Question: I'm trying to center vertically the first row of 'JPanel' p1. The elements inside it are a 'JLabel', 'JTextField' and another 'JPanel' with a 'GridLayout', and when the window is stretched the elements stay on top of it, what can I do to achieve what I want?
'''
import javax.swing.*;
import java.awt.*;
public class grafica extends JFrame{
private JPanel p1,p2,p3;
private JButton aggiungi, affitta, reso, cerca, stampa;
private JTextArea a1;
private JTextField n1;
private JLabel l1;
public grafica(){
//creating panels
p1=new JPanel();
p2=new JPanel();
p3=new JPanel();
p1.setLayout(new GridLayout(2,1));
p3.setLayout(new GridLayout(5,1));
//creating elements
aggiungi=new JButton("Aggiungi");
affitta=new JButton("Affitta");
reso=new JButton("Reso");
cerca=new JButton("Cerca");
stampa=new JButton("Stampa");
n1=new JTextField(10);
l1=new JLabel("Taglia: ");
//adding elements
p2.add(l1);
p2.add(n1);
p3.add(aggiungi);
p3.add(affitta);
p3.add(reso);
p3.add(cerca);
p3.add(stampa);
p2.add(p3);
p1.add(p2);
a1=new JTextArea(20,20);
a1.setEditable(false);
p1.add(a1);
p1.setBorder(BorderFactory.createMatteBorder(1, 1, 1, 1, Color.red));
p2.setBorder(BorderFactory.createMatteBorder(1, 1, 1, 1, Color.blue));
p3.setBorder(BorderFactory.createMatteBorder(1, 1, 1, 1, Color.green));
this.setVisible(true);
this.getContentPane().add(p1);
this.setDefaultCloseOperation(JFrame.EXIT_ON_CLOSE);
this.pack();
}
}
'''
This is my intended result:

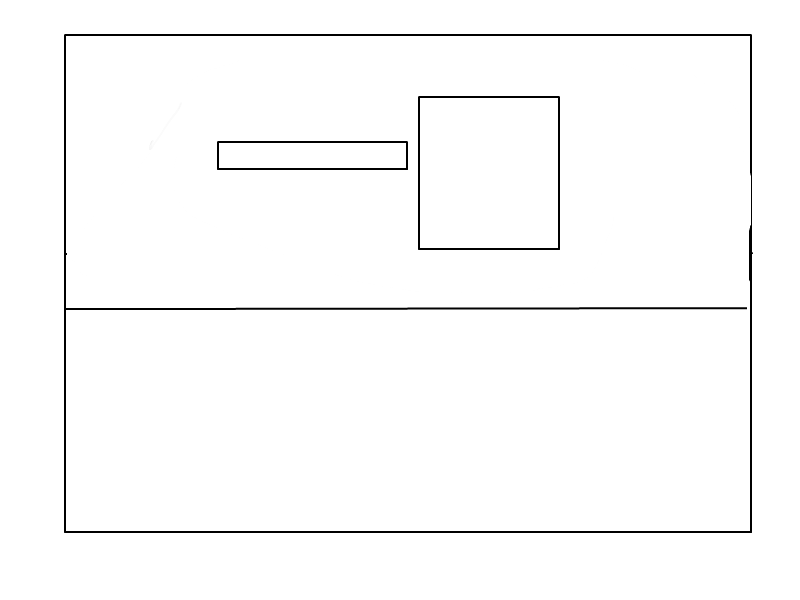
Answer: Use another panel to hold 'p2' and set the layout of the new panel to 'BoxLayout'.
'''
import javax.swing.*;
import java.awt.*;
public class grafica extends JFrame {
private JPanel p1, p2, p3, p4;
private JButton aggiungi, affitta, reso, cerca, stampa;
private JTextArea a1;
private JTextField n1;
private JLabel l1;
public grafica() {
// creating panels
p1 = new JPanel();
p2 = new JPanel();
p3 = new JPanel();
p4 = new JPanel();
p1.setLayout(new GridLayout(2, 1));
p3.setLayout(new GridLayout(5, 1));
// creating elements
aggiungi = new JButton("Aggiungi");
affitta = new JButton("Affitta");
reso = new JButton("Reso");
cerca = new JButton("Cerca");
stampa = new JButton("Stampa");
n1 = new JTextField(10);
l1 = new JLabel("Taglia: ");
// adding elements
p2.add(l1);
p2.add(n1);
p3.add(aggiungi);
p3.add(affitta);
p3.add(reso);
p3.add(cerca);
p3.add(stampa);
p2.add(p3);
// added part
JPanel p2Holder = new JPanel();
p2Holder.setLayout(new BoxLayout(p2Holder, BoxLayout.Y_AXIS));
p2Holder.add(Box.createVerticalGlue());
p2Holder.add(p2);
p2Holder.add(Box.createVerticalGlue());
p1.add(p2Holder);
a1 = new JTextArea(20, 20);
a1.setEditable(false);
p1.add(a1);
p1.setBorder(BorderFactory.createMatteBorder(1, 1, 1, 1, Color.red));
p2.setBorder(BorderFactory.createMatteBorder(1, 1, 1, 1, Color.blue));
p3.setBorder(BorderFactory.createMatteBorder(1, 1, 1, 1, Color.green));
this.setVisible(true);
this.getContentPane().add(p1);
this.setDefaultCloseOperation(JFrame.EXIT_ON_CLOSE);
this.pack();
}
public static void main(String[] args) {
new grafica();
}
}
'''